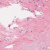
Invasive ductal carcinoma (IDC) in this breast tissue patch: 0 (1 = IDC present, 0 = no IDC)